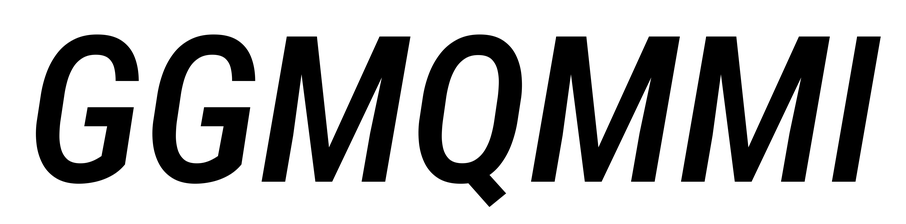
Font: Roboto-Italic_Condensed_Medium_Italic